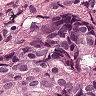
Metastatic tissue present: yes